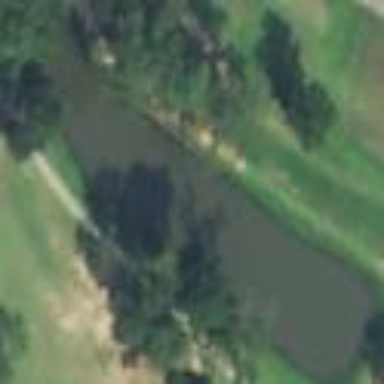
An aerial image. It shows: Water hazard in golf course. The hazard is natural water feature.